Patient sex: M
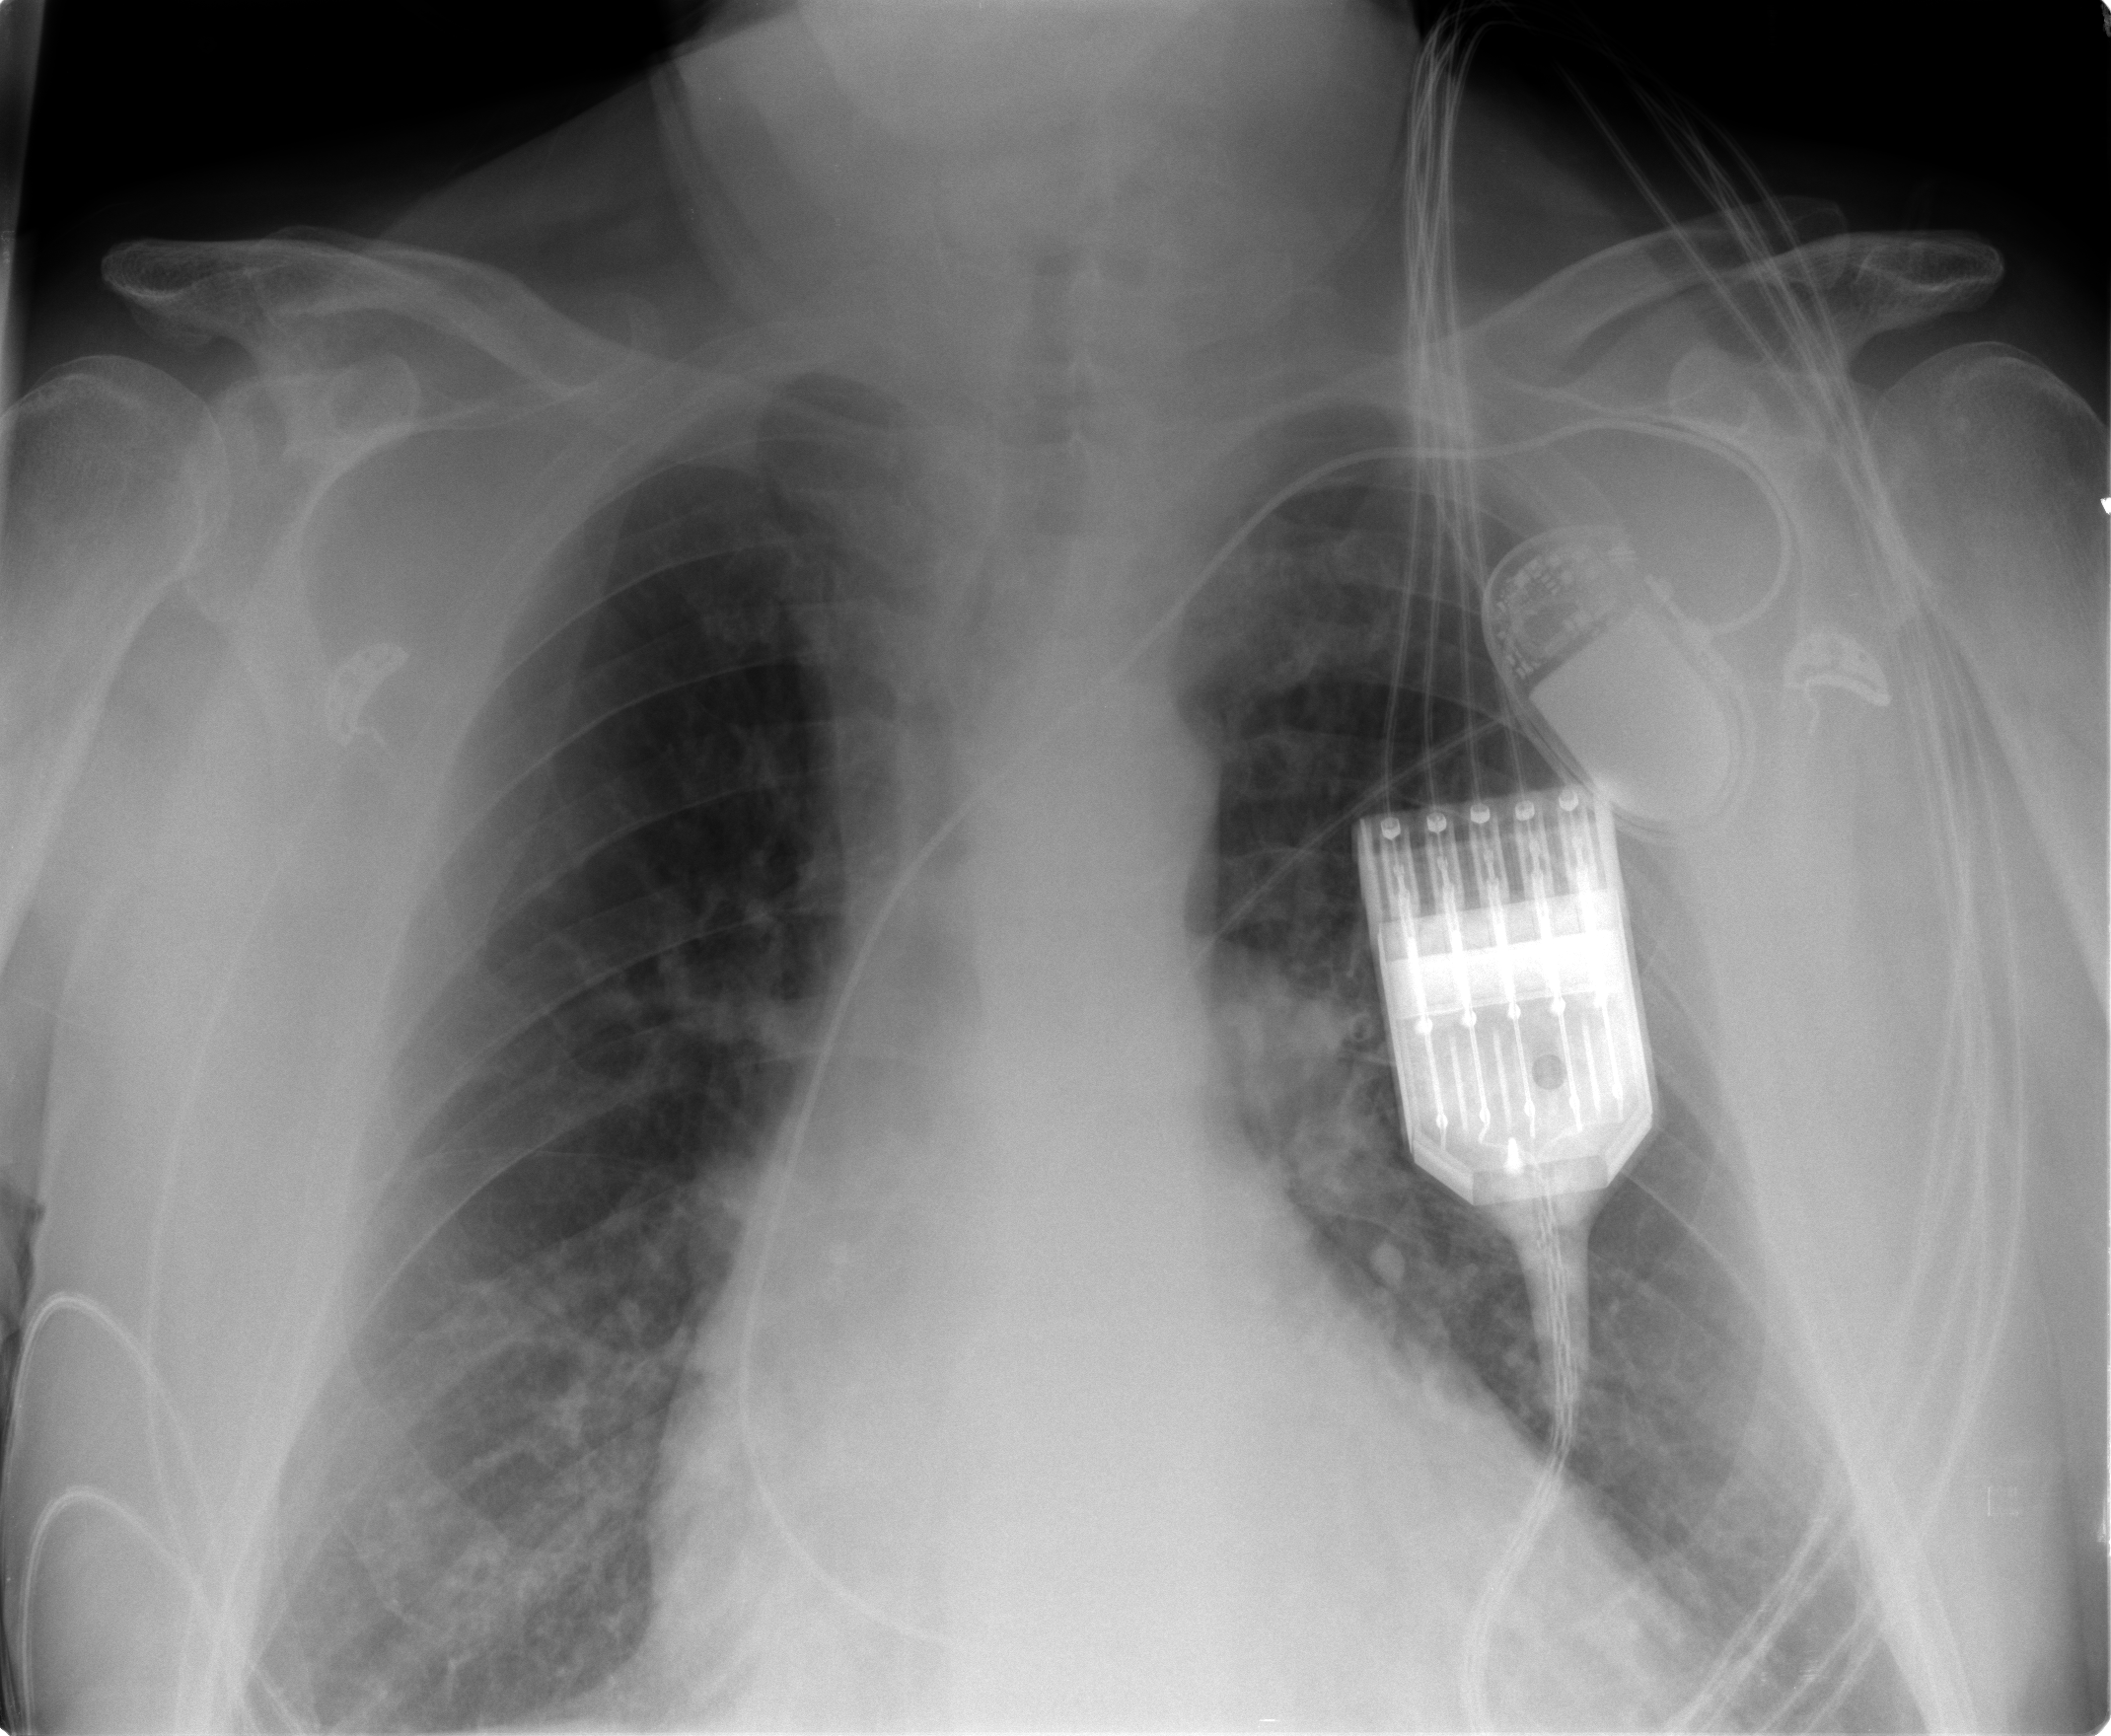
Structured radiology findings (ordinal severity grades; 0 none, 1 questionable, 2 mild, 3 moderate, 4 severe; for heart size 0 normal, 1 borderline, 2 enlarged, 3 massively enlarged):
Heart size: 2
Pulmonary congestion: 2
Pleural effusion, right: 0
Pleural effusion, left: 0
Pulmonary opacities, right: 0
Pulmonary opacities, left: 0
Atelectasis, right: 0
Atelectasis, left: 0